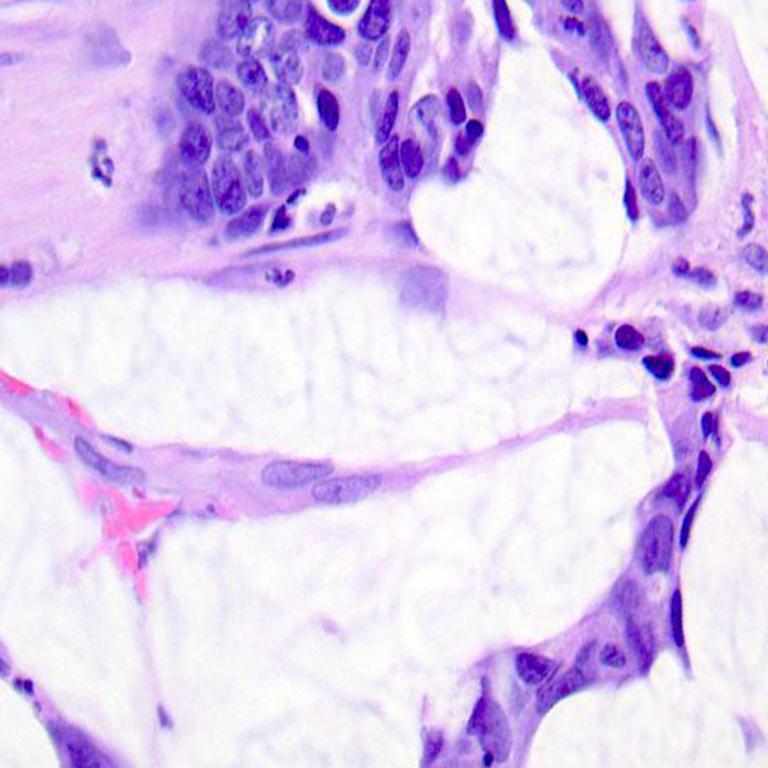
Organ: colon
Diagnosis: adenocarcinomas